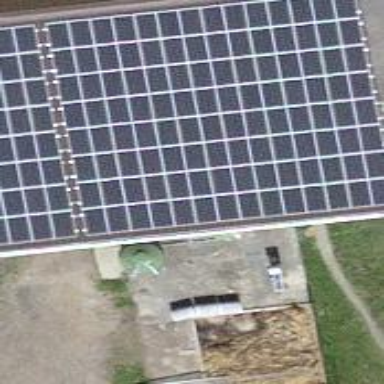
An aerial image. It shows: Solar power generator with photovoltaic panels.